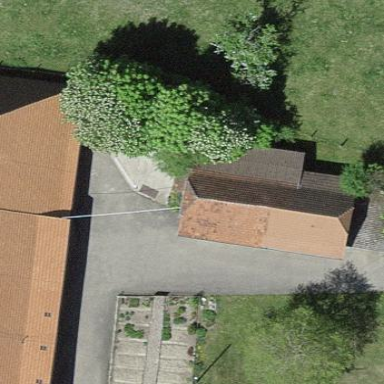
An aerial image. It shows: Farm auxiliary building.